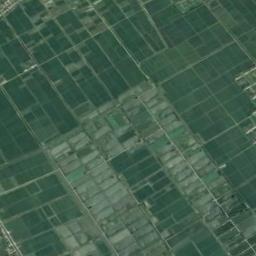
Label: rectangular_farmland